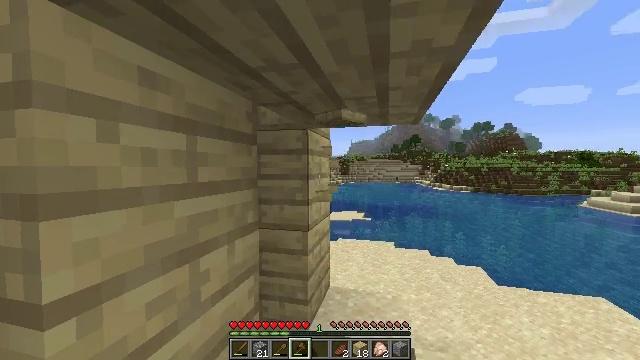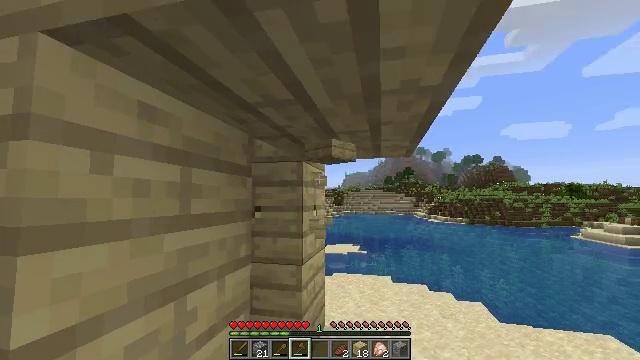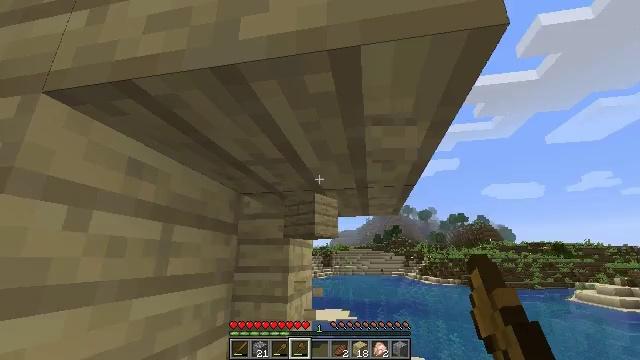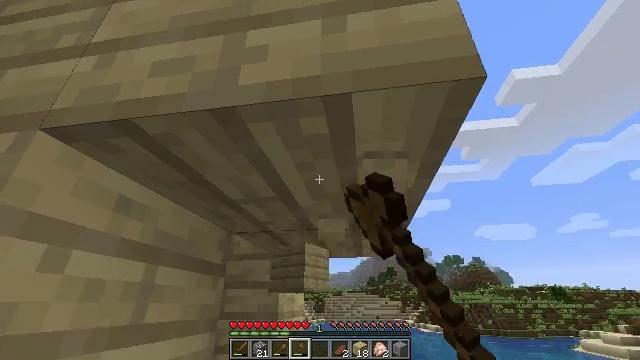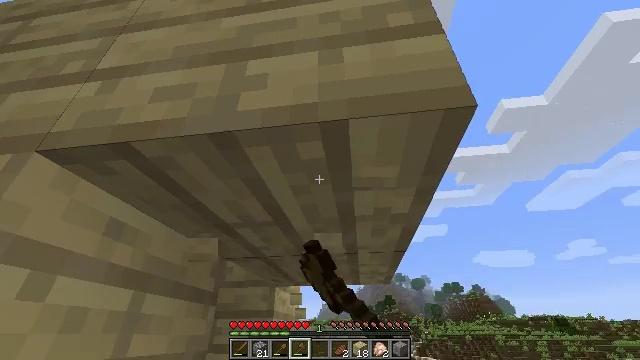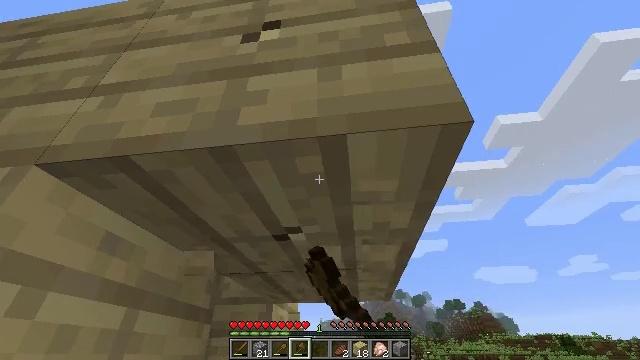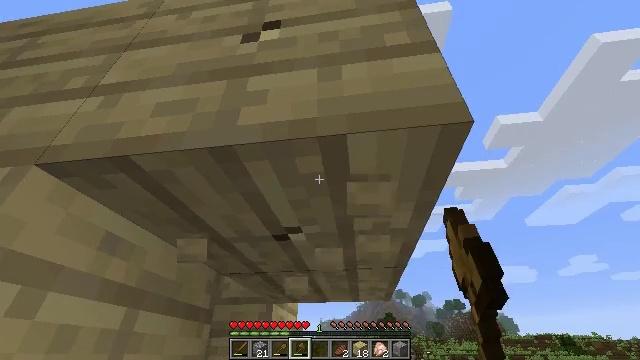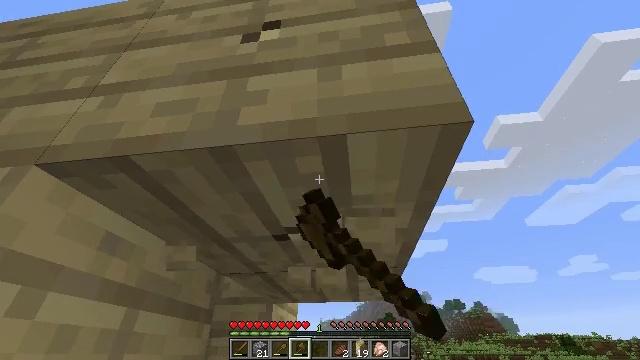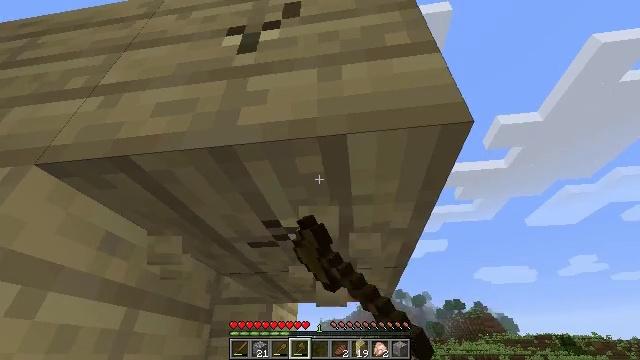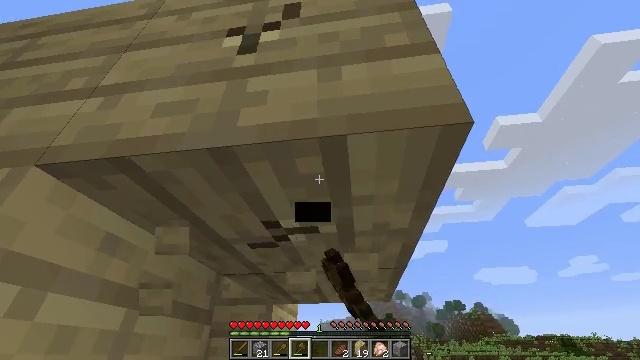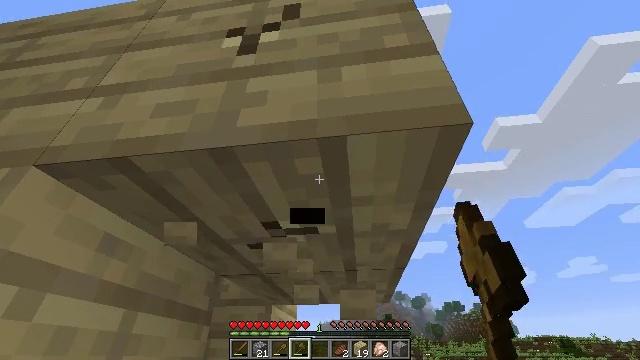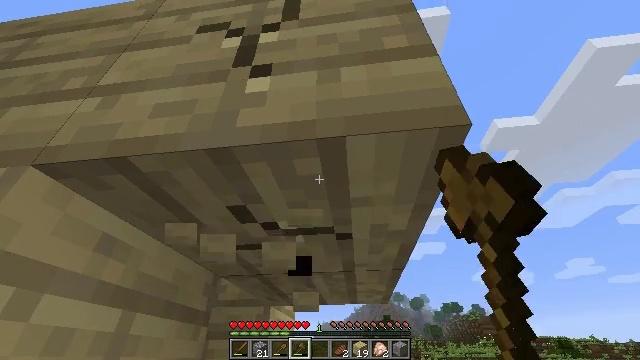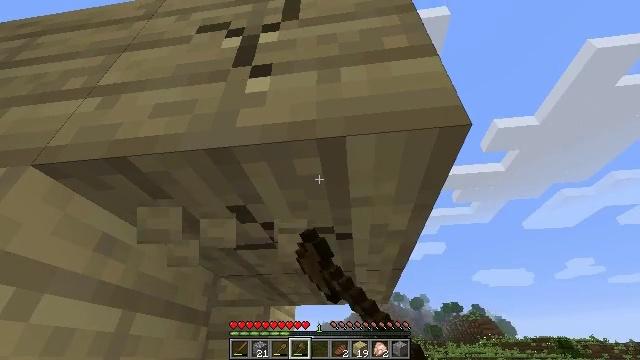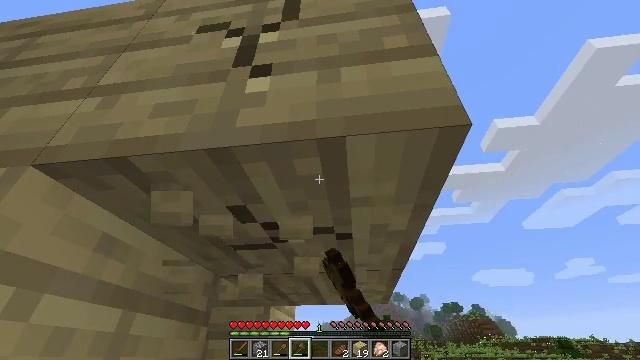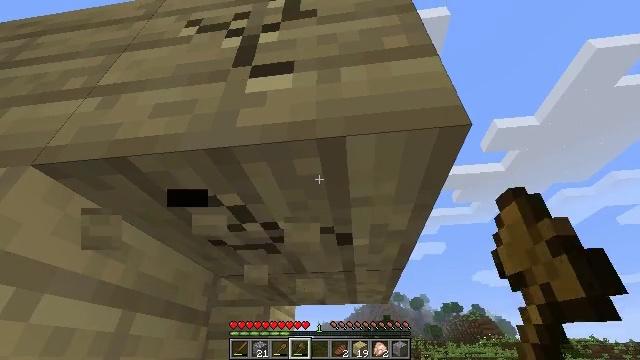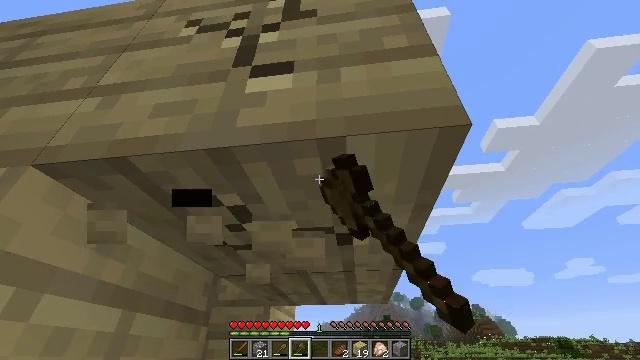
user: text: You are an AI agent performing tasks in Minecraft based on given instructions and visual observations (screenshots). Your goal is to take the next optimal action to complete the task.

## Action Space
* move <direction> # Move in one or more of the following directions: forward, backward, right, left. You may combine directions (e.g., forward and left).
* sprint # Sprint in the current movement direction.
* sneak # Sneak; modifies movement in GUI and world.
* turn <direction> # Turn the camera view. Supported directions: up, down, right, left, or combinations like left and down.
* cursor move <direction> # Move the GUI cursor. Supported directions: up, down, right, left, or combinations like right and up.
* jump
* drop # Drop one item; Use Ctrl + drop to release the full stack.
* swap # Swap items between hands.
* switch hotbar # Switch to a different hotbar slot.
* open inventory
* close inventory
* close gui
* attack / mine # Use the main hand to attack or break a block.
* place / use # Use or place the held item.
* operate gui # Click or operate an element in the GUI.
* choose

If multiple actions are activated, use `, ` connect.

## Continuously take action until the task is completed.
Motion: motion action
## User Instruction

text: Collect birch planks from structures.
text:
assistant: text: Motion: turn right and up, attack / mine
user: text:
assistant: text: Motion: turn right and up, attack / mine
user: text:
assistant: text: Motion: turn right and up, attack / mine
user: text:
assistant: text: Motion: turn up, attack / mine
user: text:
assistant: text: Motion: turn up, attack / mine
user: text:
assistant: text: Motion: attack / mine
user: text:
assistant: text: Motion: attack / mine
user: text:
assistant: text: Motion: attack / mine
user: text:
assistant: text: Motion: attack / mine
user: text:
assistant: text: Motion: attack / mine
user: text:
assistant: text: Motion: attack / mine
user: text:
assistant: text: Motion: attack / mine
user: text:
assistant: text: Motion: attack / mine
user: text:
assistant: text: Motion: attack / mine
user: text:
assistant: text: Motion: attack / mine
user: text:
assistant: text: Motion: attack / mine
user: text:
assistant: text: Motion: attack / mine
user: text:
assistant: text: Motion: attack / mine
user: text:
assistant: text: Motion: attack / mine
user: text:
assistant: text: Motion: attack / mine
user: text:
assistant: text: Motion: attack / mine
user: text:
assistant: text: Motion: attack / mine
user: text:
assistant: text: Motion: attack / mine
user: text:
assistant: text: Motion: attack / mine
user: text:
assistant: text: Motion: attack / mine
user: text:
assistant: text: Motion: attack / mine
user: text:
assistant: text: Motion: attack / mine
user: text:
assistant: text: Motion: attack / mine
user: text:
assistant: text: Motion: attack / mine
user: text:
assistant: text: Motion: attack / mine